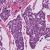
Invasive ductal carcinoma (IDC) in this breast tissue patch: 1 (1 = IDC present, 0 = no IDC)